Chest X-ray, AP view. Patient: 56 years old, sex F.
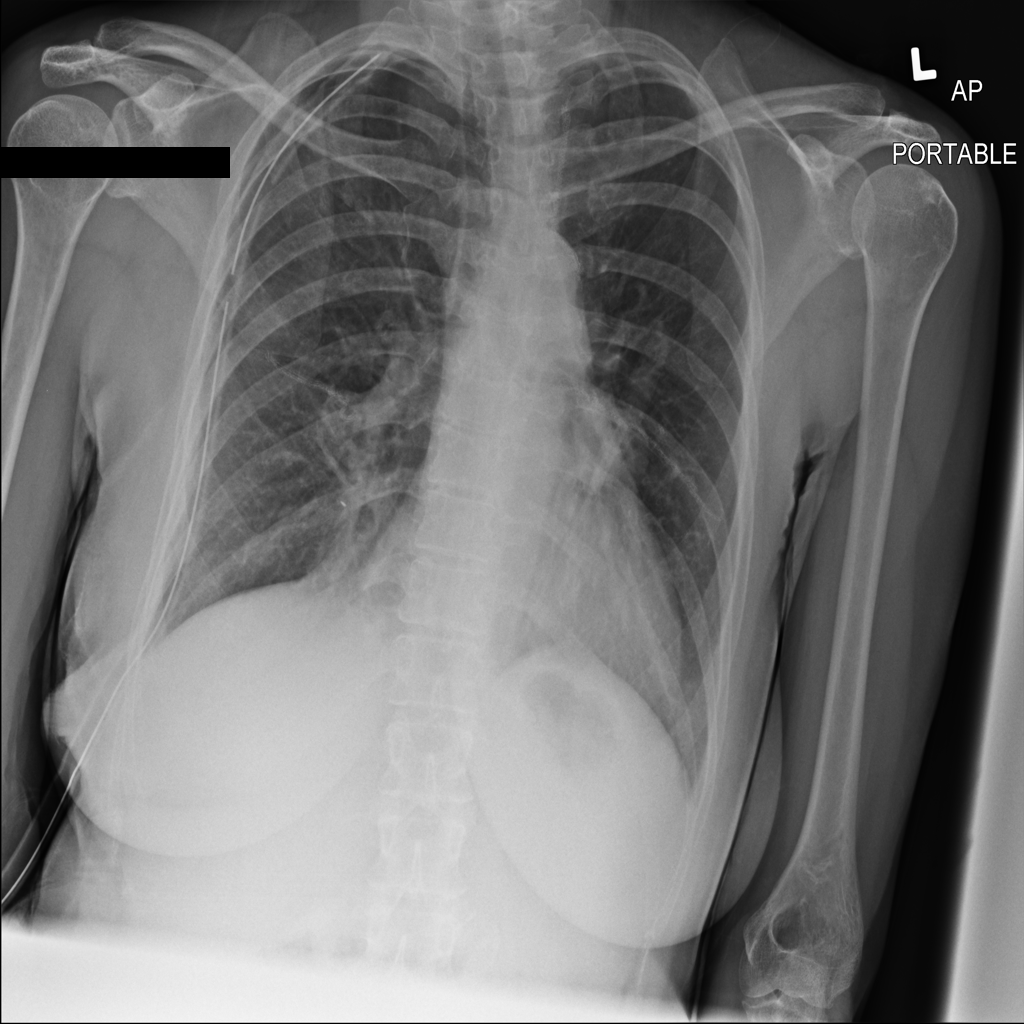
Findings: Atelectasis, Mass